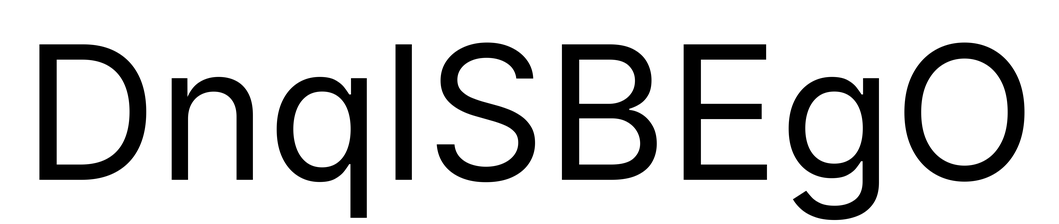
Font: Inter_Regular